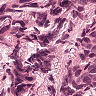
Metastatic tissue present: yes